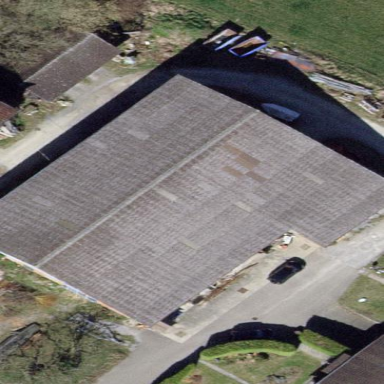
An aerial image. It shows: Gabled roof on farm auxiliary building.